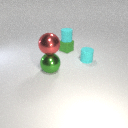
small cyan rubber cylinder to the right of small green rubber cube